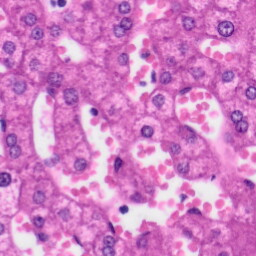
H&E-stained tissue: Liver